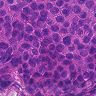
Metastatic tissue present: yes